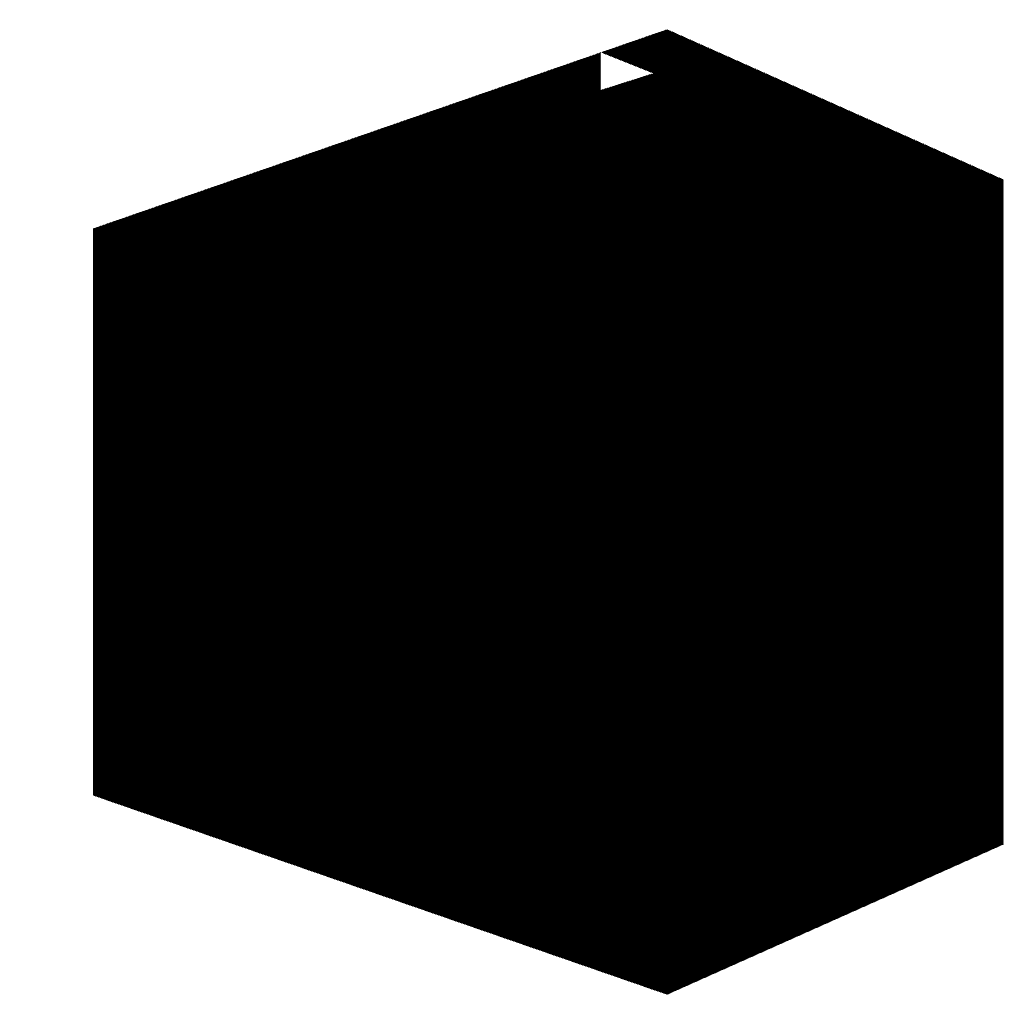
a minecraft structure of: Rainbow Fighter bad low quality